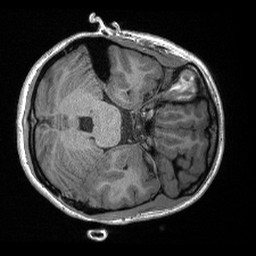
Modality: T1w
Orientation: axial
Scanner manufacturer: siemens
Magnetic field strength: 3 T
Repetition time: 2.4 s
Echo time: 0.00213 s